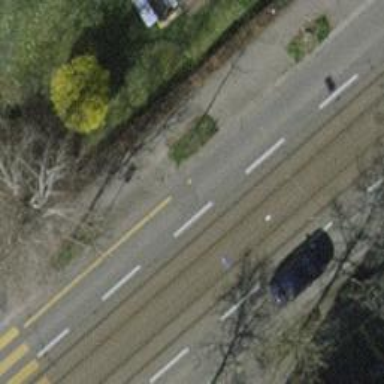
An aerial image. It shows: Avenue lined with trees.